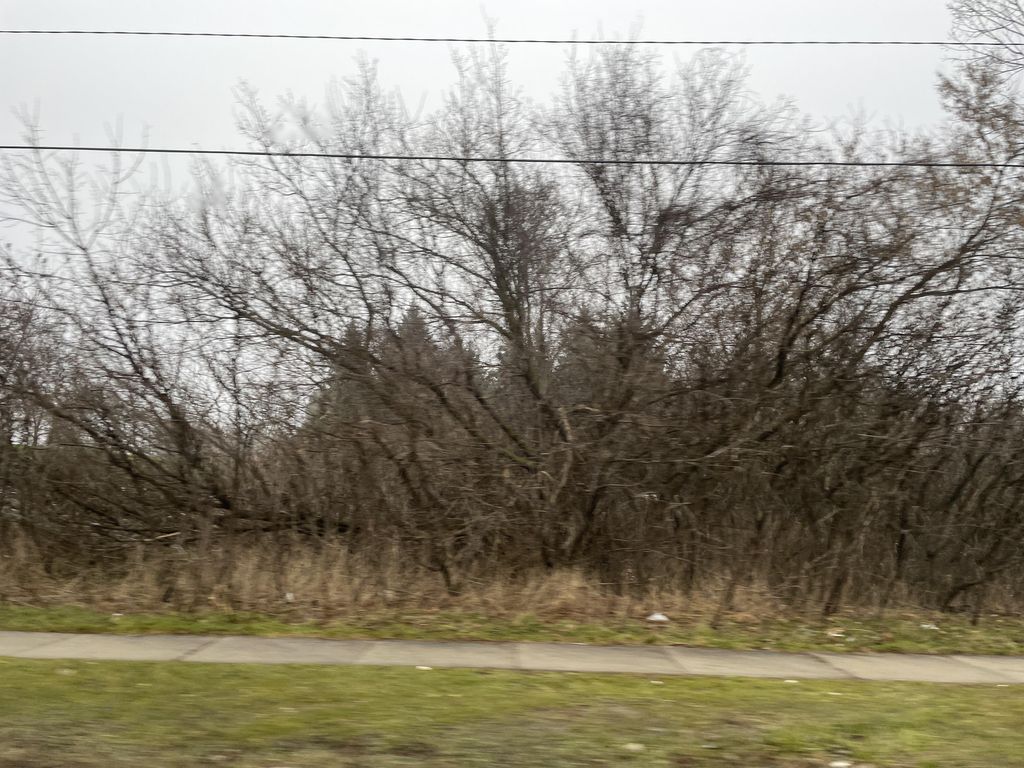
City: kitchener-waterloo